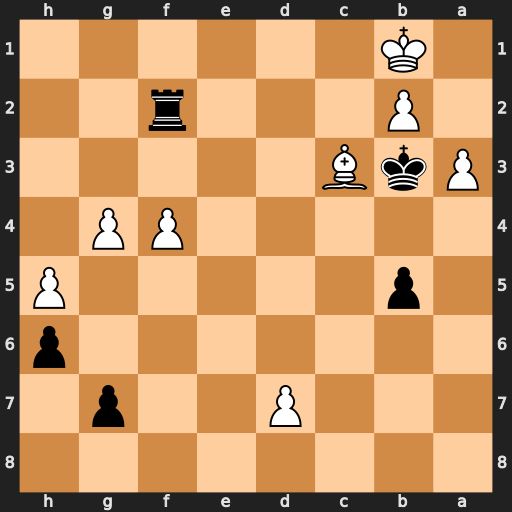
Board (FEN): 8/3P2p1/7p/1p5P/5PP1/PkB5/1P3r2/1K6
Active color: b
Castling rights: -
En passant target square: -
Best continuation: Rf1+ Be1 Rxe1#